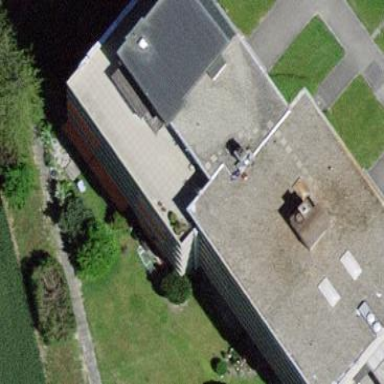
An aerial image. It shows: Building part with flat roof.